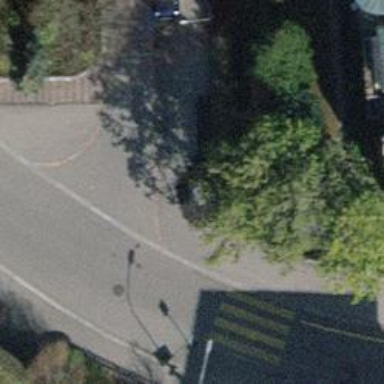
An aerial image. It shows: Traffic calming table.